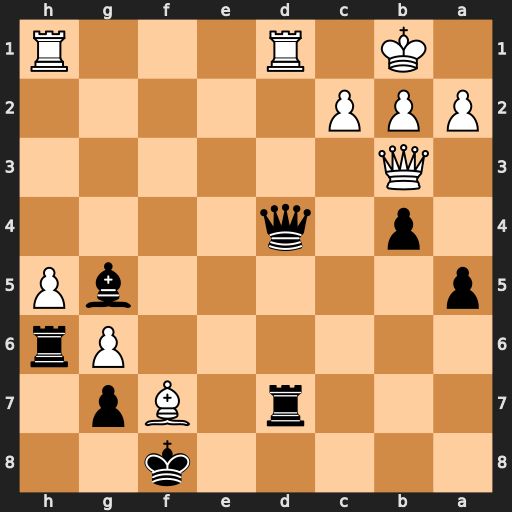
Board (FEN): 5k2/3r1Bp1/6Pr/p5bP/1p1q4/1Q6/PPP5/1K1R3R
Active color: b
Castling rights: -
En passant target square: -
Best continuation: Qxd1+ Rxd1 Rxd1#